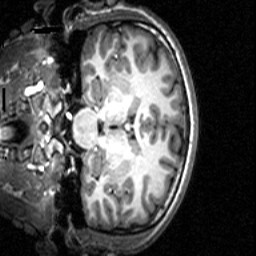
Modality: T1w
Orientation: coronal
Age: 29
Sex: male